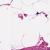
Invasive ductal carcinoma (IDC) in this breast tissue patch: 0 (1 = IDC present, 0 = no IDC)